Field crop: maize
Growth stage: 2
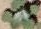
Species: chenopodium